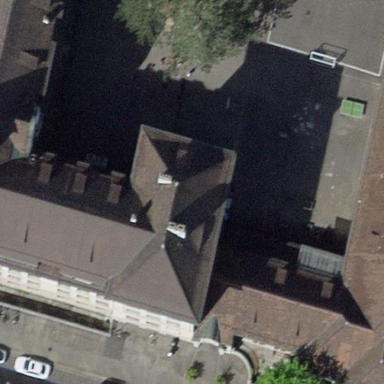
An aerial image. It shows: School building.